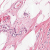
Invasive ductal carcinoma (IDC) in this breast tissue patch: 0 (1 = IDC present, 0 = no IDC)